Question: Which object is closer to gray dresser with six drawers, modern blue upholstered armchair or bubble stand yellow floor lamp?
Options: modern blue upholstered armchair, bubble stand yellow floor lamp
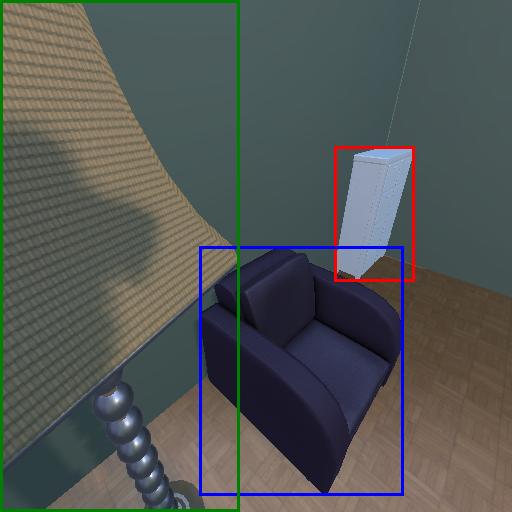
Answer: modern blue upholstered armchair